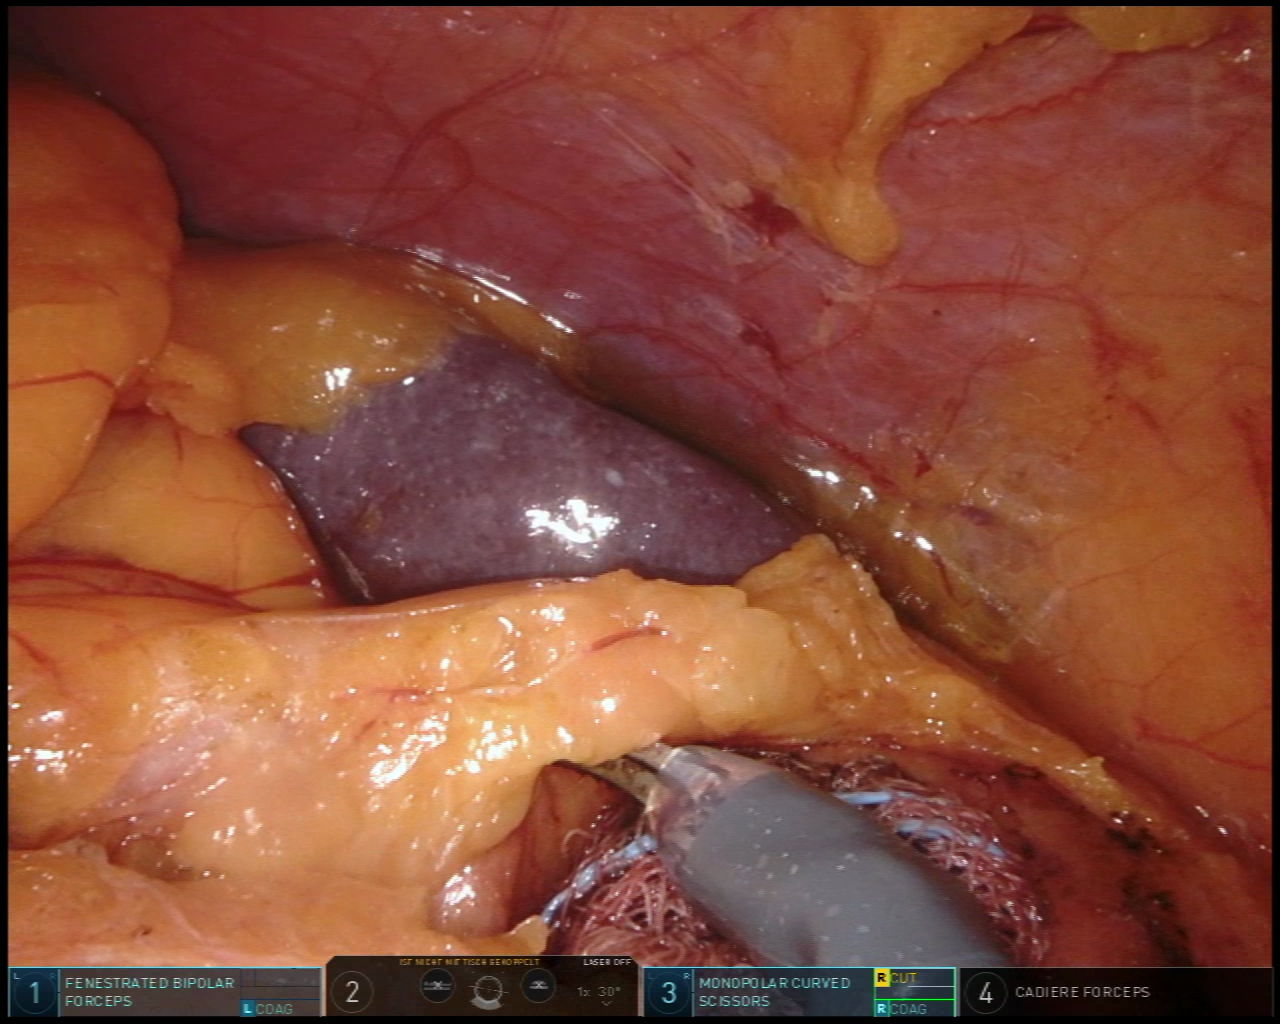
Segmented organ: spleen
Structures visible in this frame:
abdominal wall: yes
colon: no
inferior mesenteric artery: no
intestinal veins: no
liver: no
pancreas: yes
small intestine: no
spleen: yes
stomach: no
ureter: no
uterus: no
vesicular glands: no